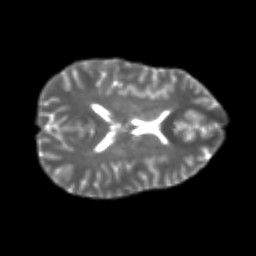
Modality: T2w
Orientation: axial
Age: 22
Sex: female
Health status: healthy
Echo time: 0.074 s